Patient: sex M, age 30
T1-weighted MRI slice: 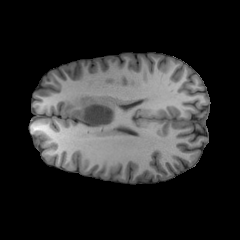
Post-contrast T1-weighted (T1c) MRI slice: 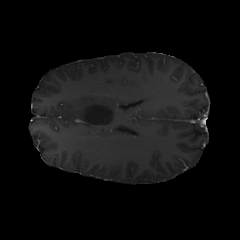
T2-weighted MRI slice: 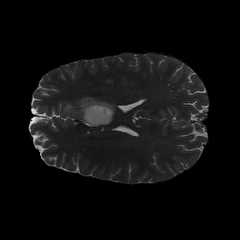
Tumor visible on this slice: yes
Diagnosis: Astrocytoma, IDH-mutant
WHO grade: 2